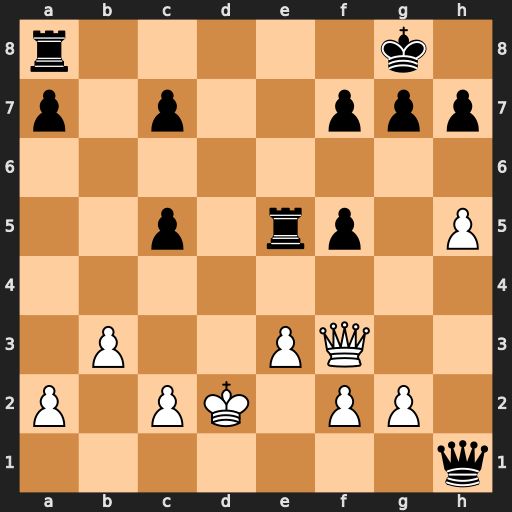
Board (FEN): r5k1/p1p2ppp/8/2p1rp1P/8/1P2PQ2/P1PK1PP1/7q
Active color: w
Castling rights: -
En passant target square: -
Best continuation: Qxa8+ Re8 Qxe8#